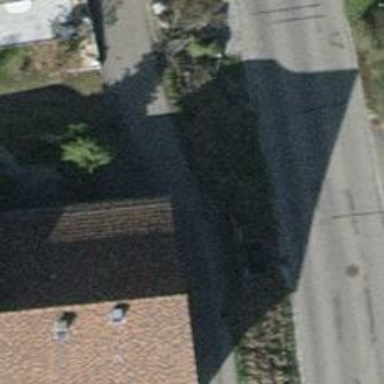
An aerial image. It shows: Driveway.